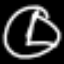
Label: clock